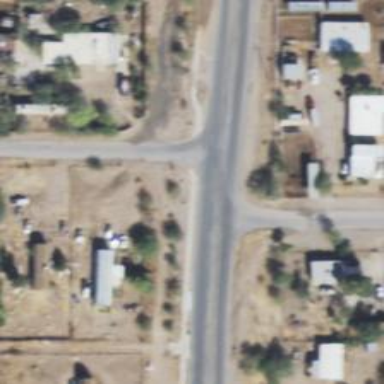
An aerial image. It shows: Unmarked crossing on the road.